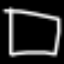
Label: square